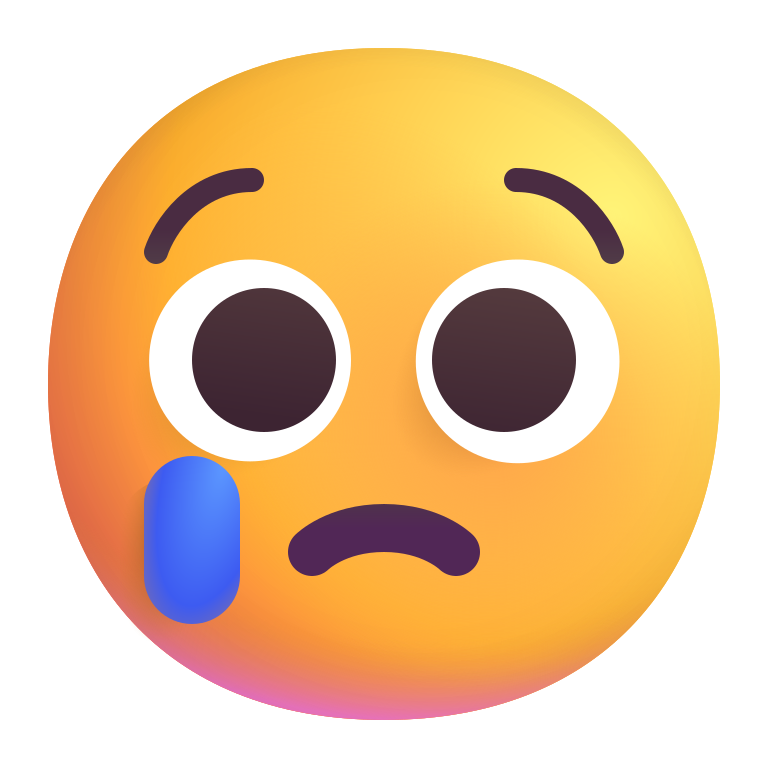
crying face color